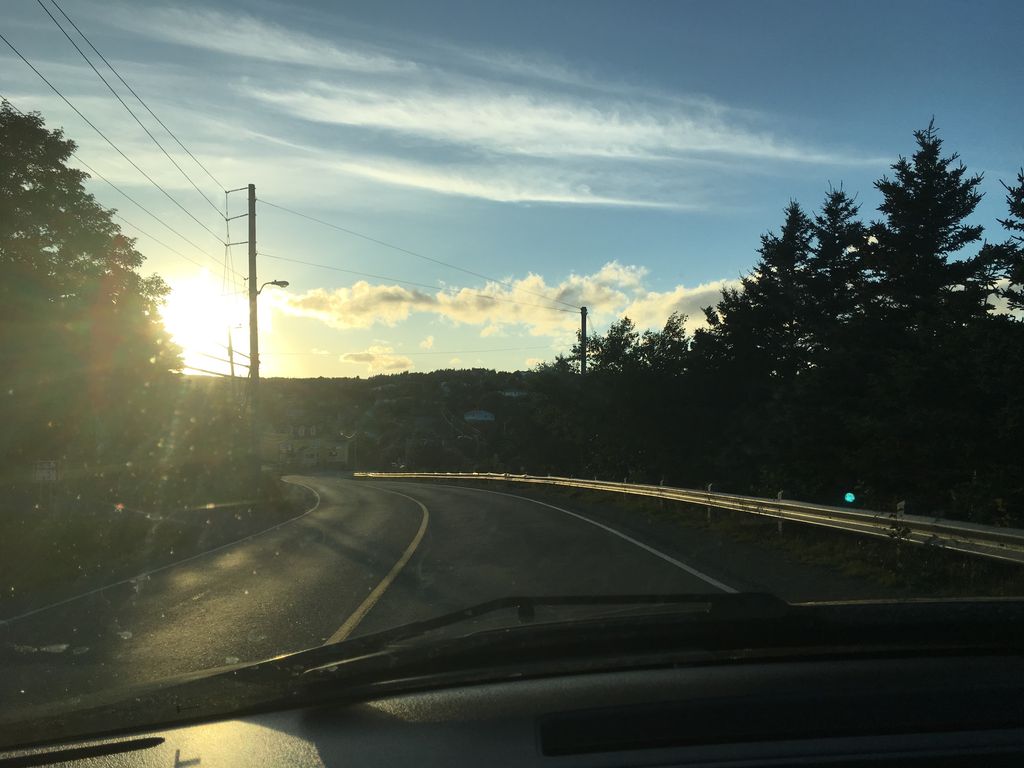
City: st_johns